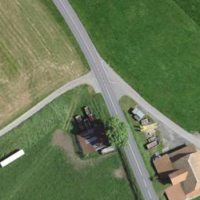
EUNIS habitat code: 52
Species observed at this site:
Milvus milvus